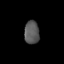
Tissue: skin
Cell type: Epithelial cells
Senescence score: 0.1903
Nuclear area (px): 341
Mean DAPI intensity: 87.648